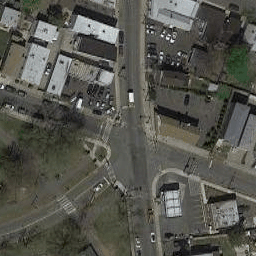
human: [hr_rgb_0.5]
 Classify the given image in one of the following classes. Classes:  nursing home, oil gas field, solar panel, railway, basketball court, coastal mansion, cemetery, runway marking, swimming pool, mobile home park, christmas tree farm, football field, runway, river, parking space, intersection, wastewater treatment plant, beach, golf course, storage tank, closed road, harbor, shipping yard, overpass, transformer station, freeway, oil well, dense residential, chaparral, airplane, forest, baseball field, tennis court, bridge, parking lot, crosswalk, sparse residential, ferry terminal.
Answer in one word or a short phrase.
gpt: intersection